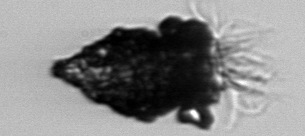
Label: Tintinnopsis